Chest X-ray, AP view. Patient: 52 years old, sex F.
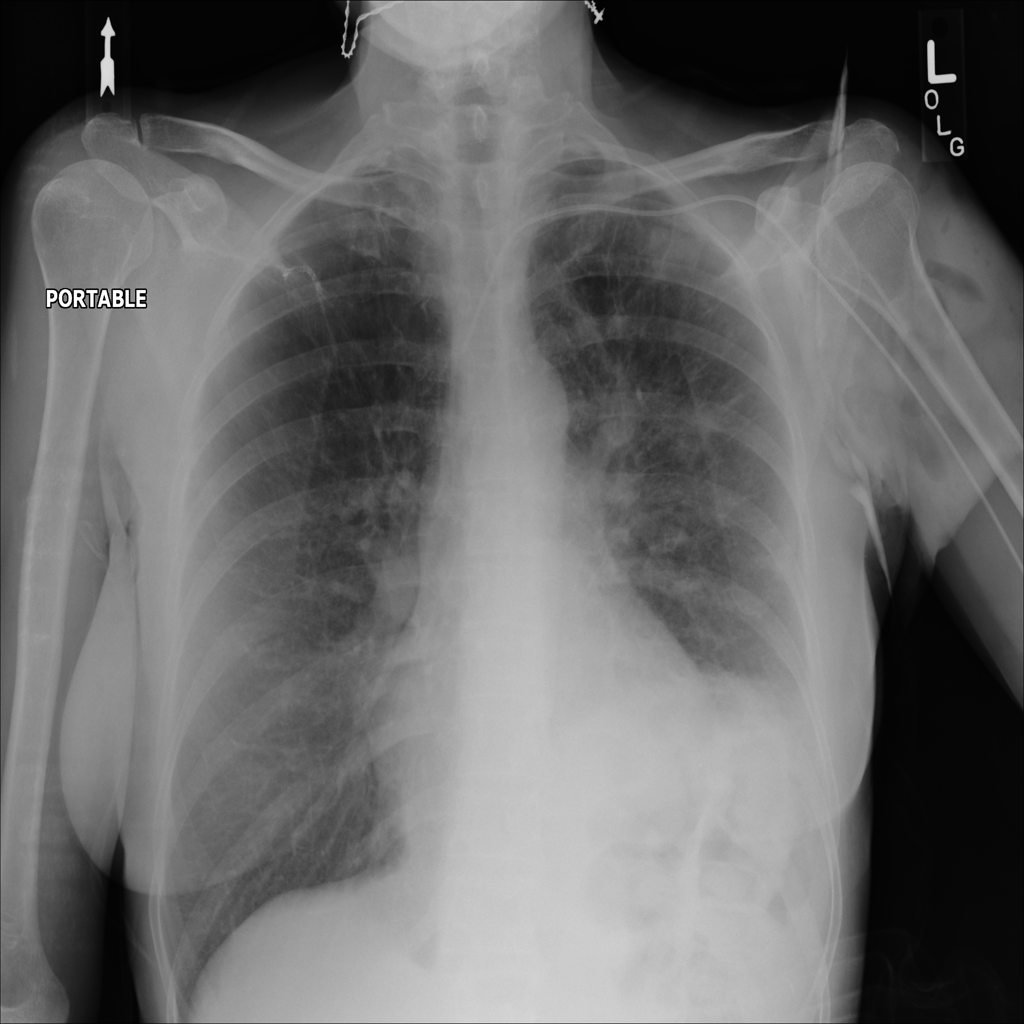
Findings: Atelectasis